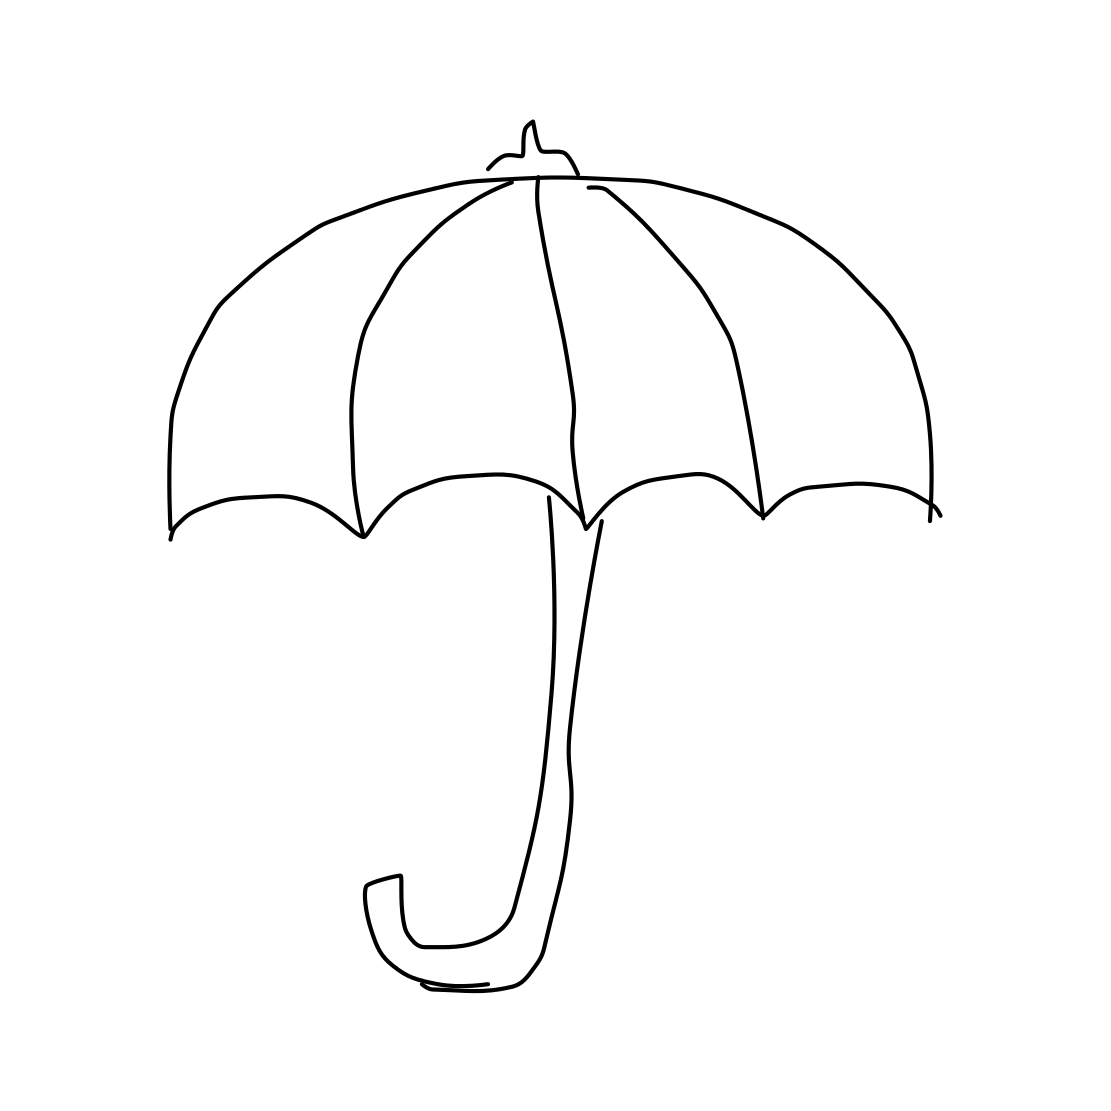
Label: umbrella